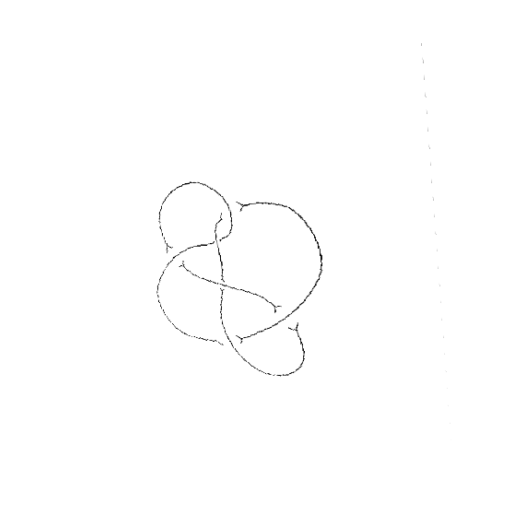
Crossing number: 6